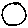
Label: moon